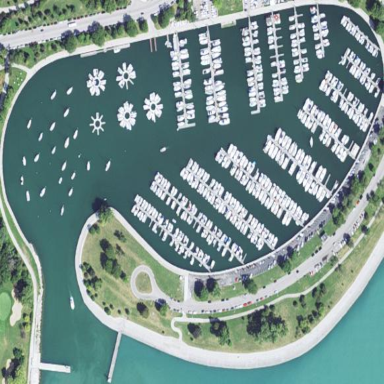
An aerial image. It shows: Marina on the waterfront with harbor.